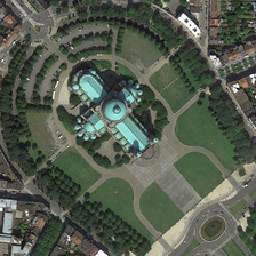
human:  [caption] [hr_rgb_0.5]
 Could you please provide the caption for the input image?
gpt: Many buildings and green trees are around a church with a square in front.

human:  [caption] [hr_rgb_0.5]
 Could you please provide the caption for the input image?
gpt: There is a square in front of the church, surrounded by many buildings and green trees.

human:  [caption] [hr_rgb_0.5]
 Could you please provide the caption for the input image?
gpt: There are many buildings and green trees in front of the square around the church.

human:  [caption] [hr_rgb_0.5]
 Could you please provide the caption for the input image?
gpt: Many buildings and green trees are at the REDOR of a church with a square in front of it.

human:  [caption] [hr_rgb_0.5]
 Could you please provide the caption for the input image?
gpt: Many buildings and green trees are at the REDOR of a church with a square in front of it.